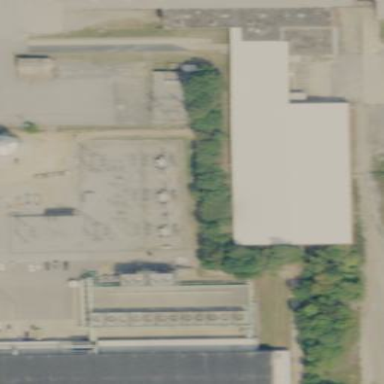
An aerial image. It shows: Industrial power substation surrounded by fence.